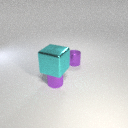
small purple metal cylinder to the left of small purple metal cylinder